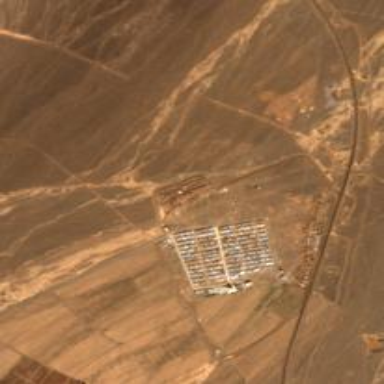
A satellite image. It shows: Refugee site.